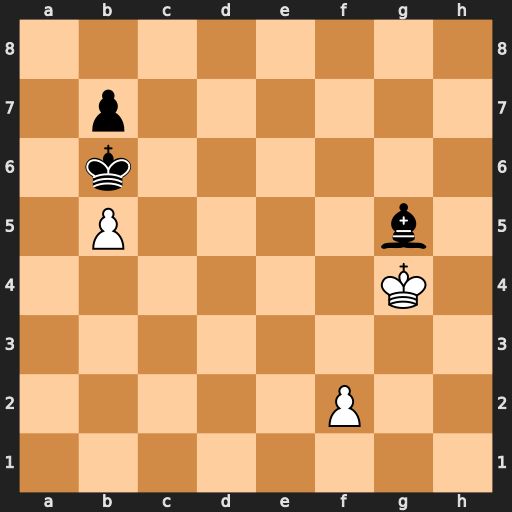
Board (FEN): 8/1p6/1k6/1P4b1/6K1/8/5P2/8
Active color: w
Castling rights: -
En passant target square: -
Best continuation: Kxg5 Kxb5 f4 Kc6 f5